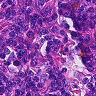
Metastatic tissue present: no